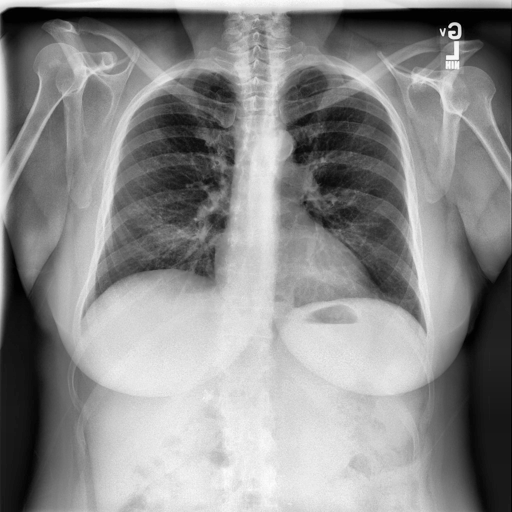
Finding: NORMAL